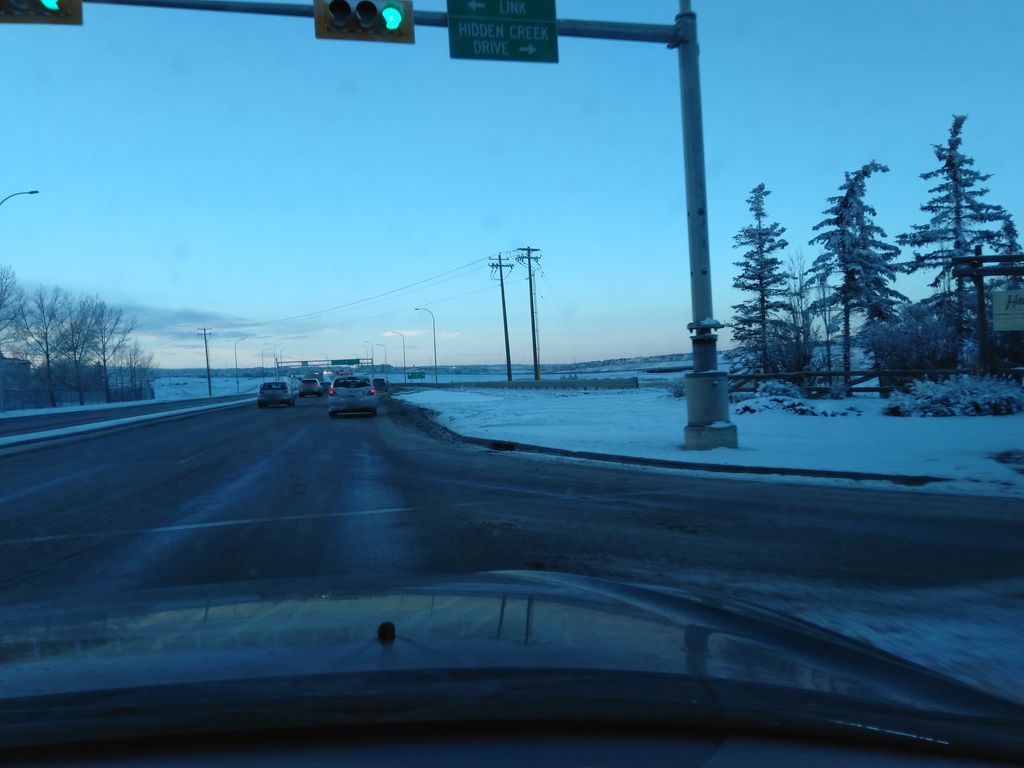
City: calgary